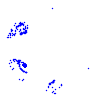
Particle: electron